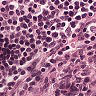
Metastatic tissue present: no